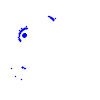
Particle: pion